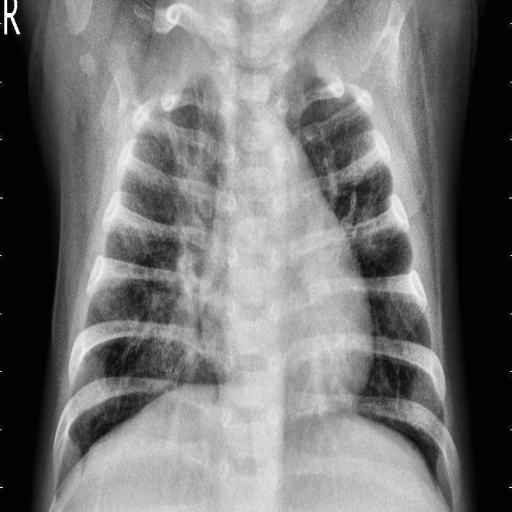
Finding: PNEUMONIA